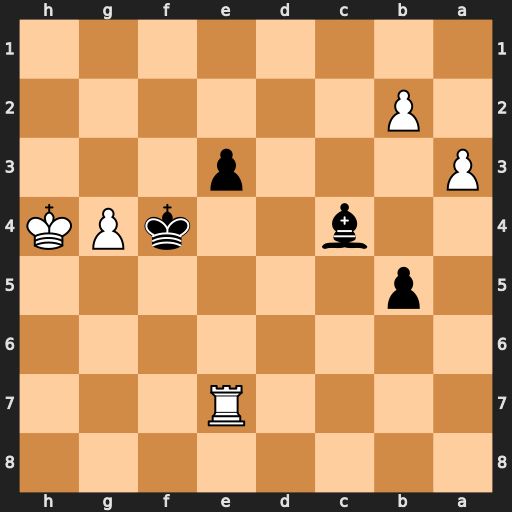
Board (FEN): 8/4R3/8/1p6/2b2kPK/P3p3/1P6/8
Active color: b
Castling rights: -
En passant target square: -
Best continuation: e2 Kh3 Kf3